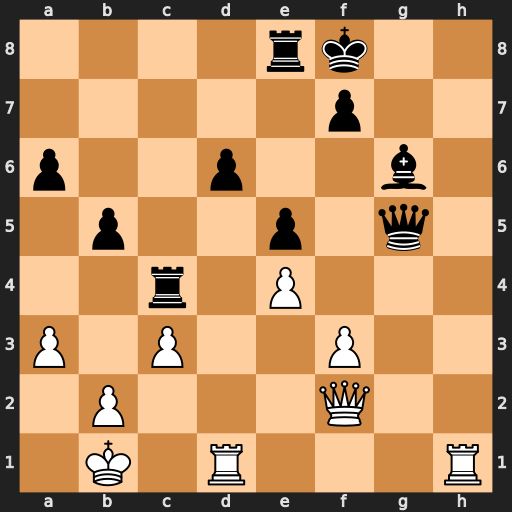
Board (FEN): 4rk2/5p2/p2p2b1/1p2p1q1/2r1P3/P1P2P2/1P3Q2/1K1R3R
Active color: w
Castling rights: -
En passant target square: -
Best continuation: Rh8+ Kg7 Rxe8